Chest X-ray. View position: AP
Patient age: 65
Patient sex: F
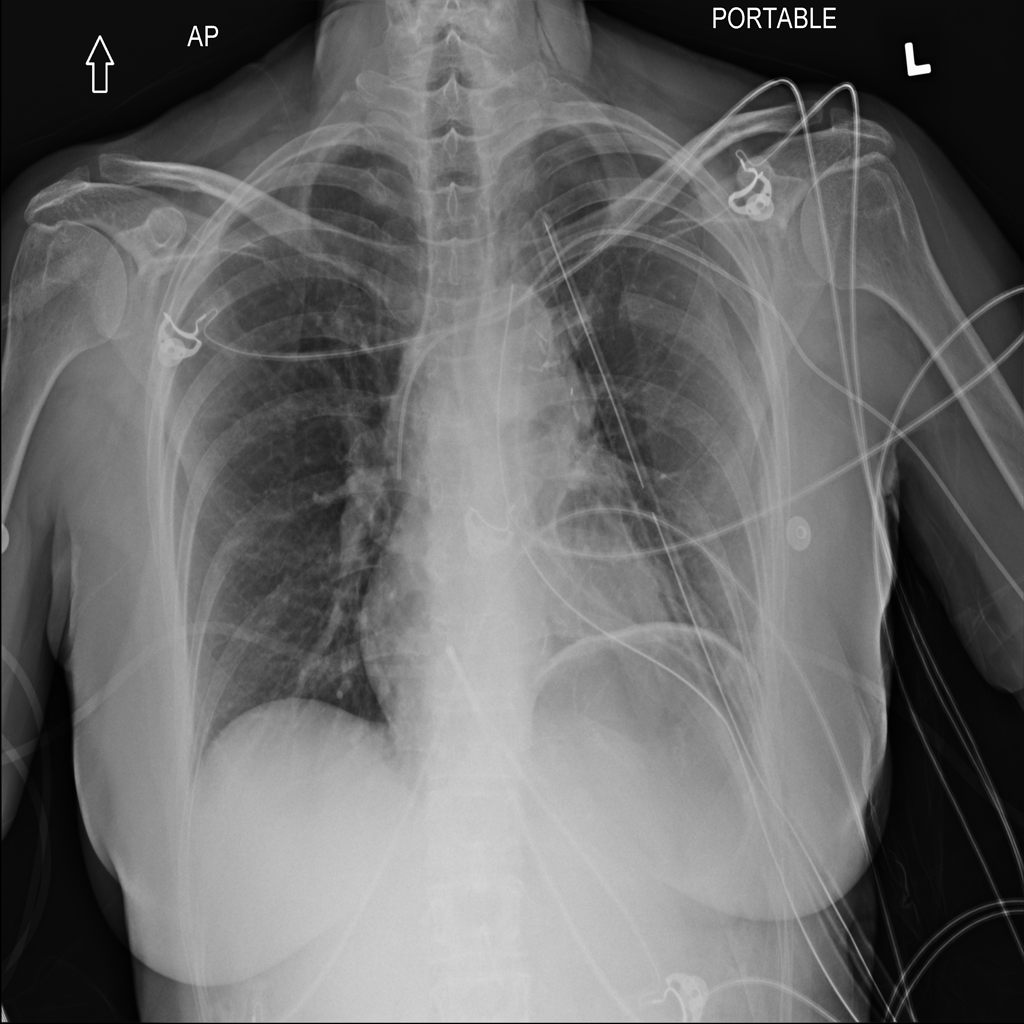
Finding: Pneumothorax